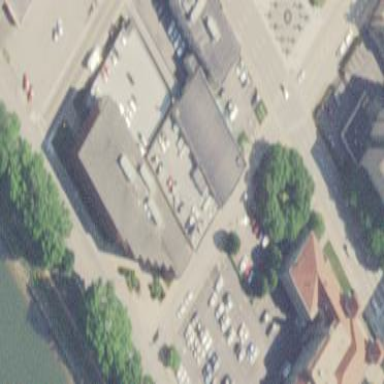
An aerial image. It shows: Police building.